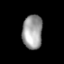
Tissue: lung
Cell type: Others
Senescence score: 0.6332
Nuclear area (px): 670
Mean DAPI intensity: 157.873